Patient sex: M
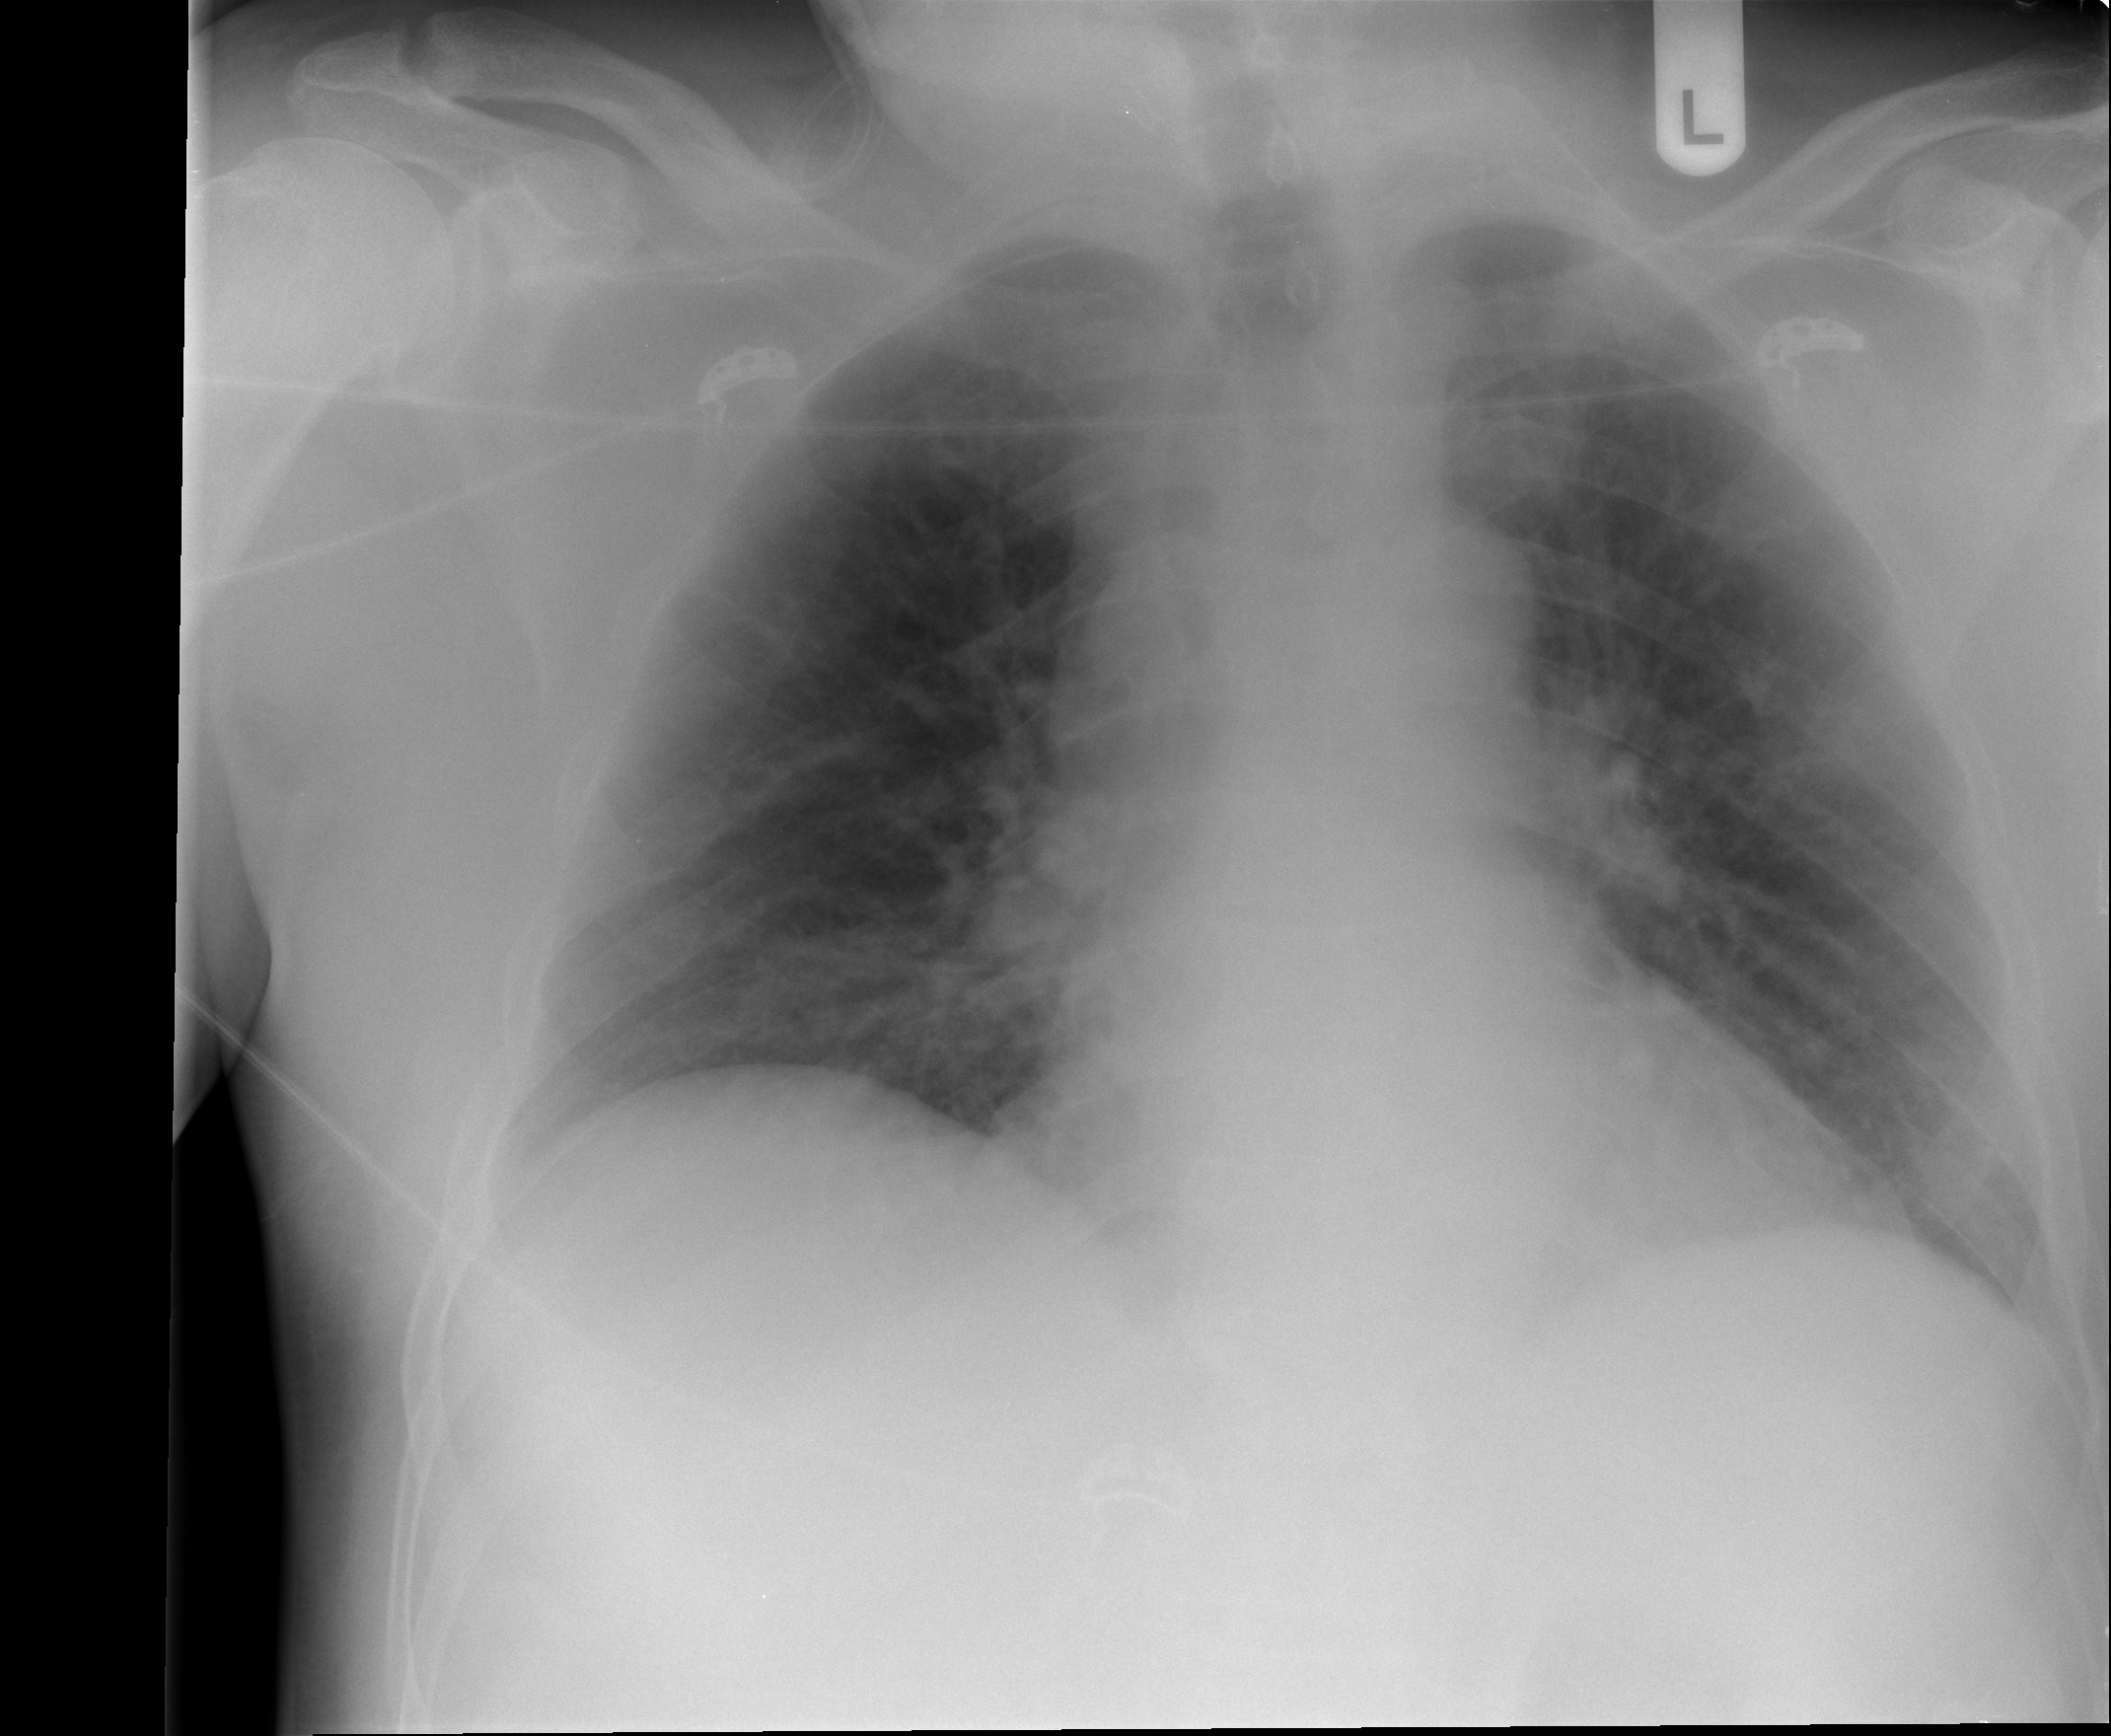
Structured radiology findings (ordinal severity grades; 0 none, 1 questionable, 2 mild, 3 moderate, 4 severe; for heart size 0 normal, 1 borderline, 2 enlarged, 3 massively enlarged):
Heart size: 0
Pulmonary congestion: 1
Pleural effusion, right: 0
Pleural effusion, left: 0
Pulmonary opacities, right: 0
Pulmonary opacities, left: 0
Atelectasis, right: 0
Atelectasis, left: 0